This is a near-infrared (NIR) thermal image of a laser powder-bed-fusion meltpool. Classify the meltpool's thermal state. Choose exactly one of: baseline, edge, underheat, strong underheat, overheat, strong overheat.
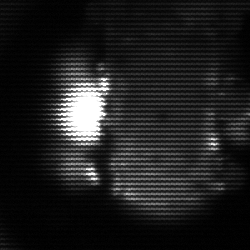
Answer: strong underheat